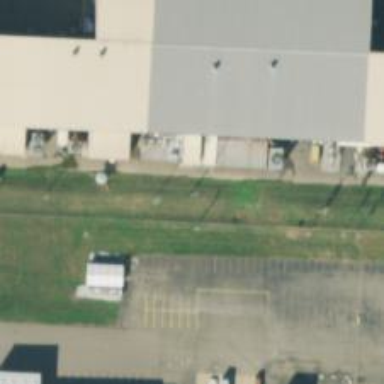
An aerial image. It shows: Power pole.